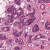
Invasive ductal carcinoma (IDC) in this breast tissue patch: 1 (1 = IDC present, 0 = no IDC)